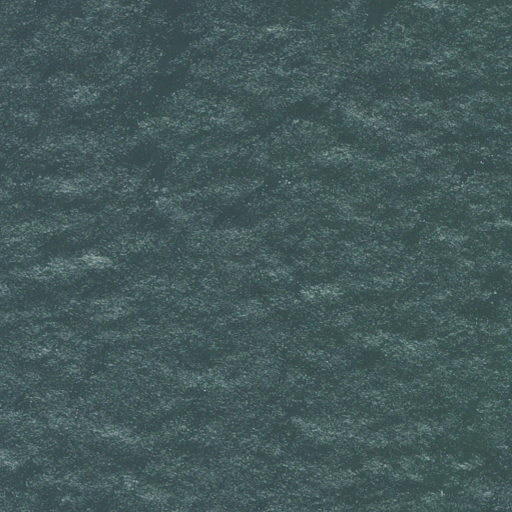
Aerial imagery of bar in Massachusetts named Old Man Shoal containing only open water